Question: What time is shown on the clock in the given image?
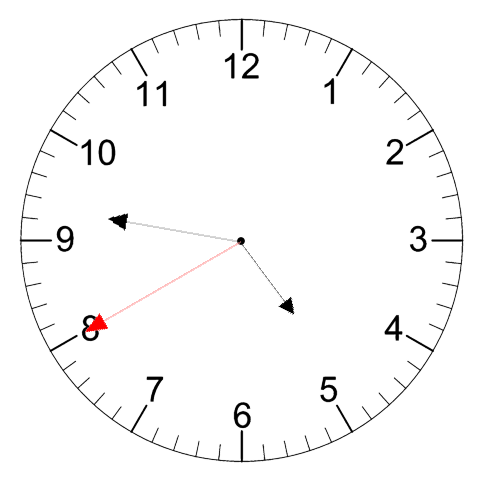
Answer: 04:46:40